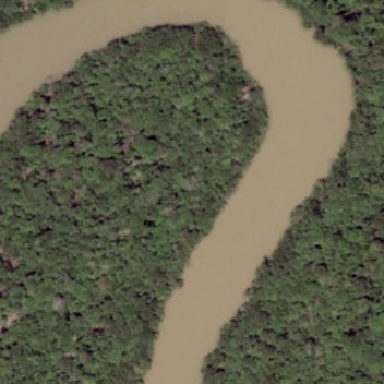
A thick yellow saddle shaped river supplies a dense wood covered area .